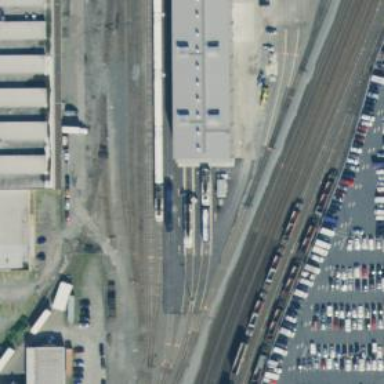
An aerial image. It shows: Abandoned railway yard.